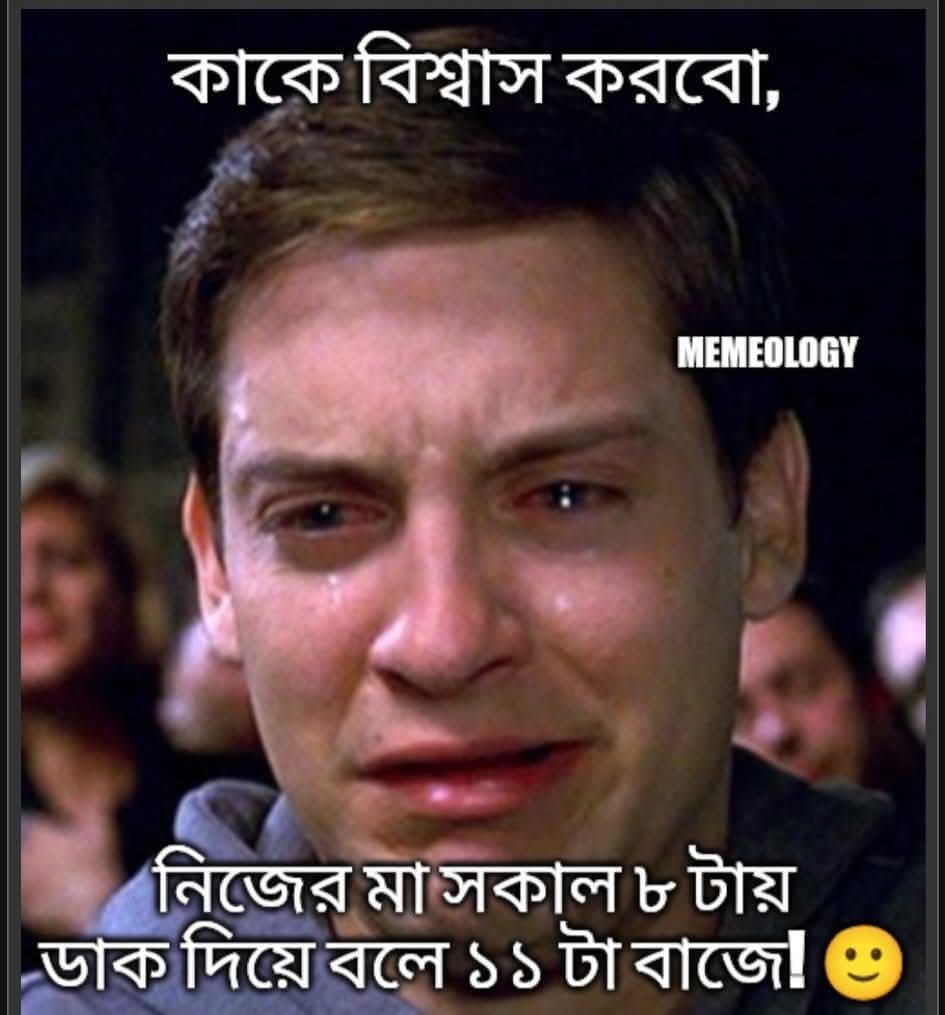
Text: কাকে বিশ্বাস করবো, নিজের মা সকাল ৮ টায় ডাক দিয়ে বলে ১১ টা বাজে!
Label: Non Hate